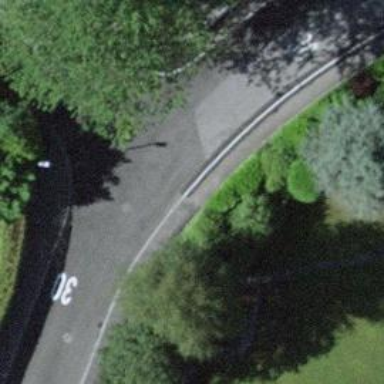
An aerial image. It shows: Kerb barrier.